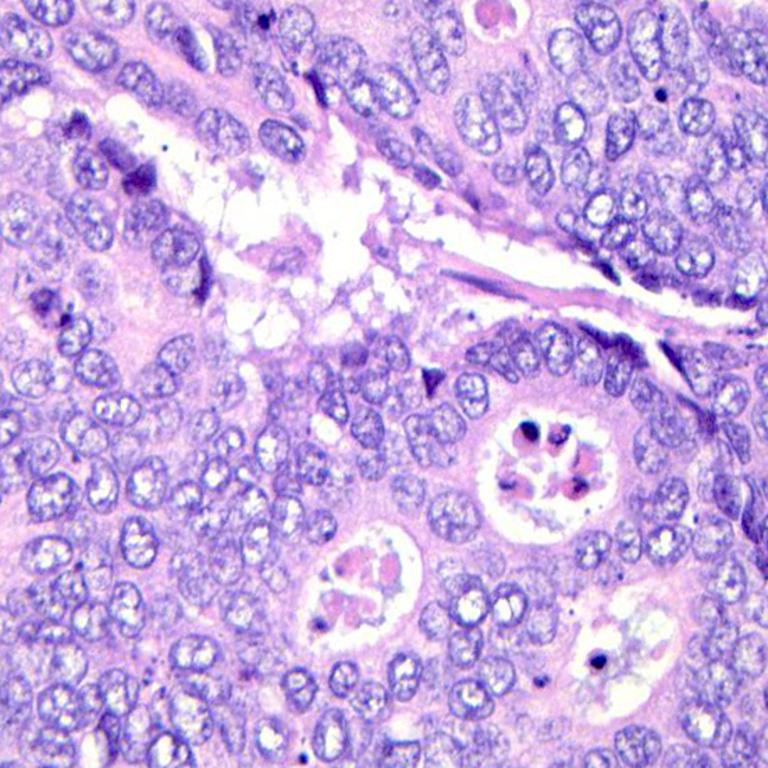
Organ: colon
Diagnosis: adenocarcinomas